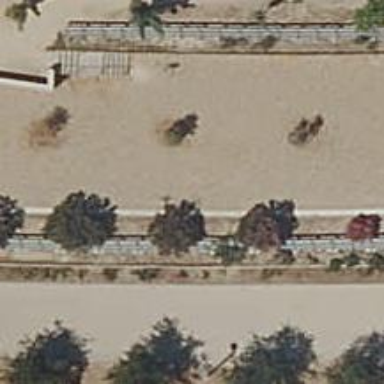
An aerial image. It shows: Row of trees in natural setting.